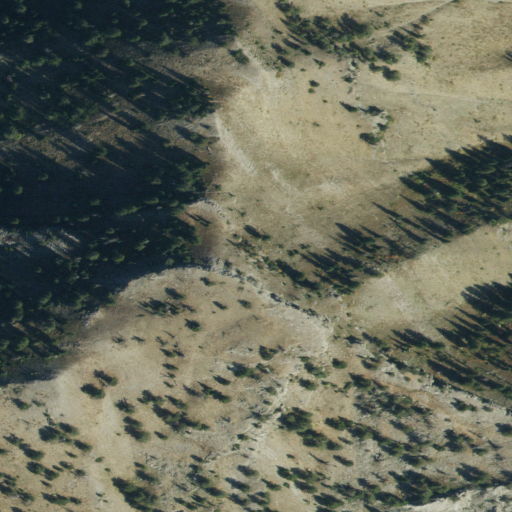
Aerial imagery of mountain in Idaho named Stouts Mountain containing shrub and evergreen forest